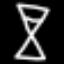
Label: hourglass